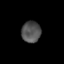
Tissue: lung
Cell type: Endothelial cells
Senescence score: 0.2423
Nuclear area (px): 399
Mean DAPI intensity: 82.464